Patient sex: F
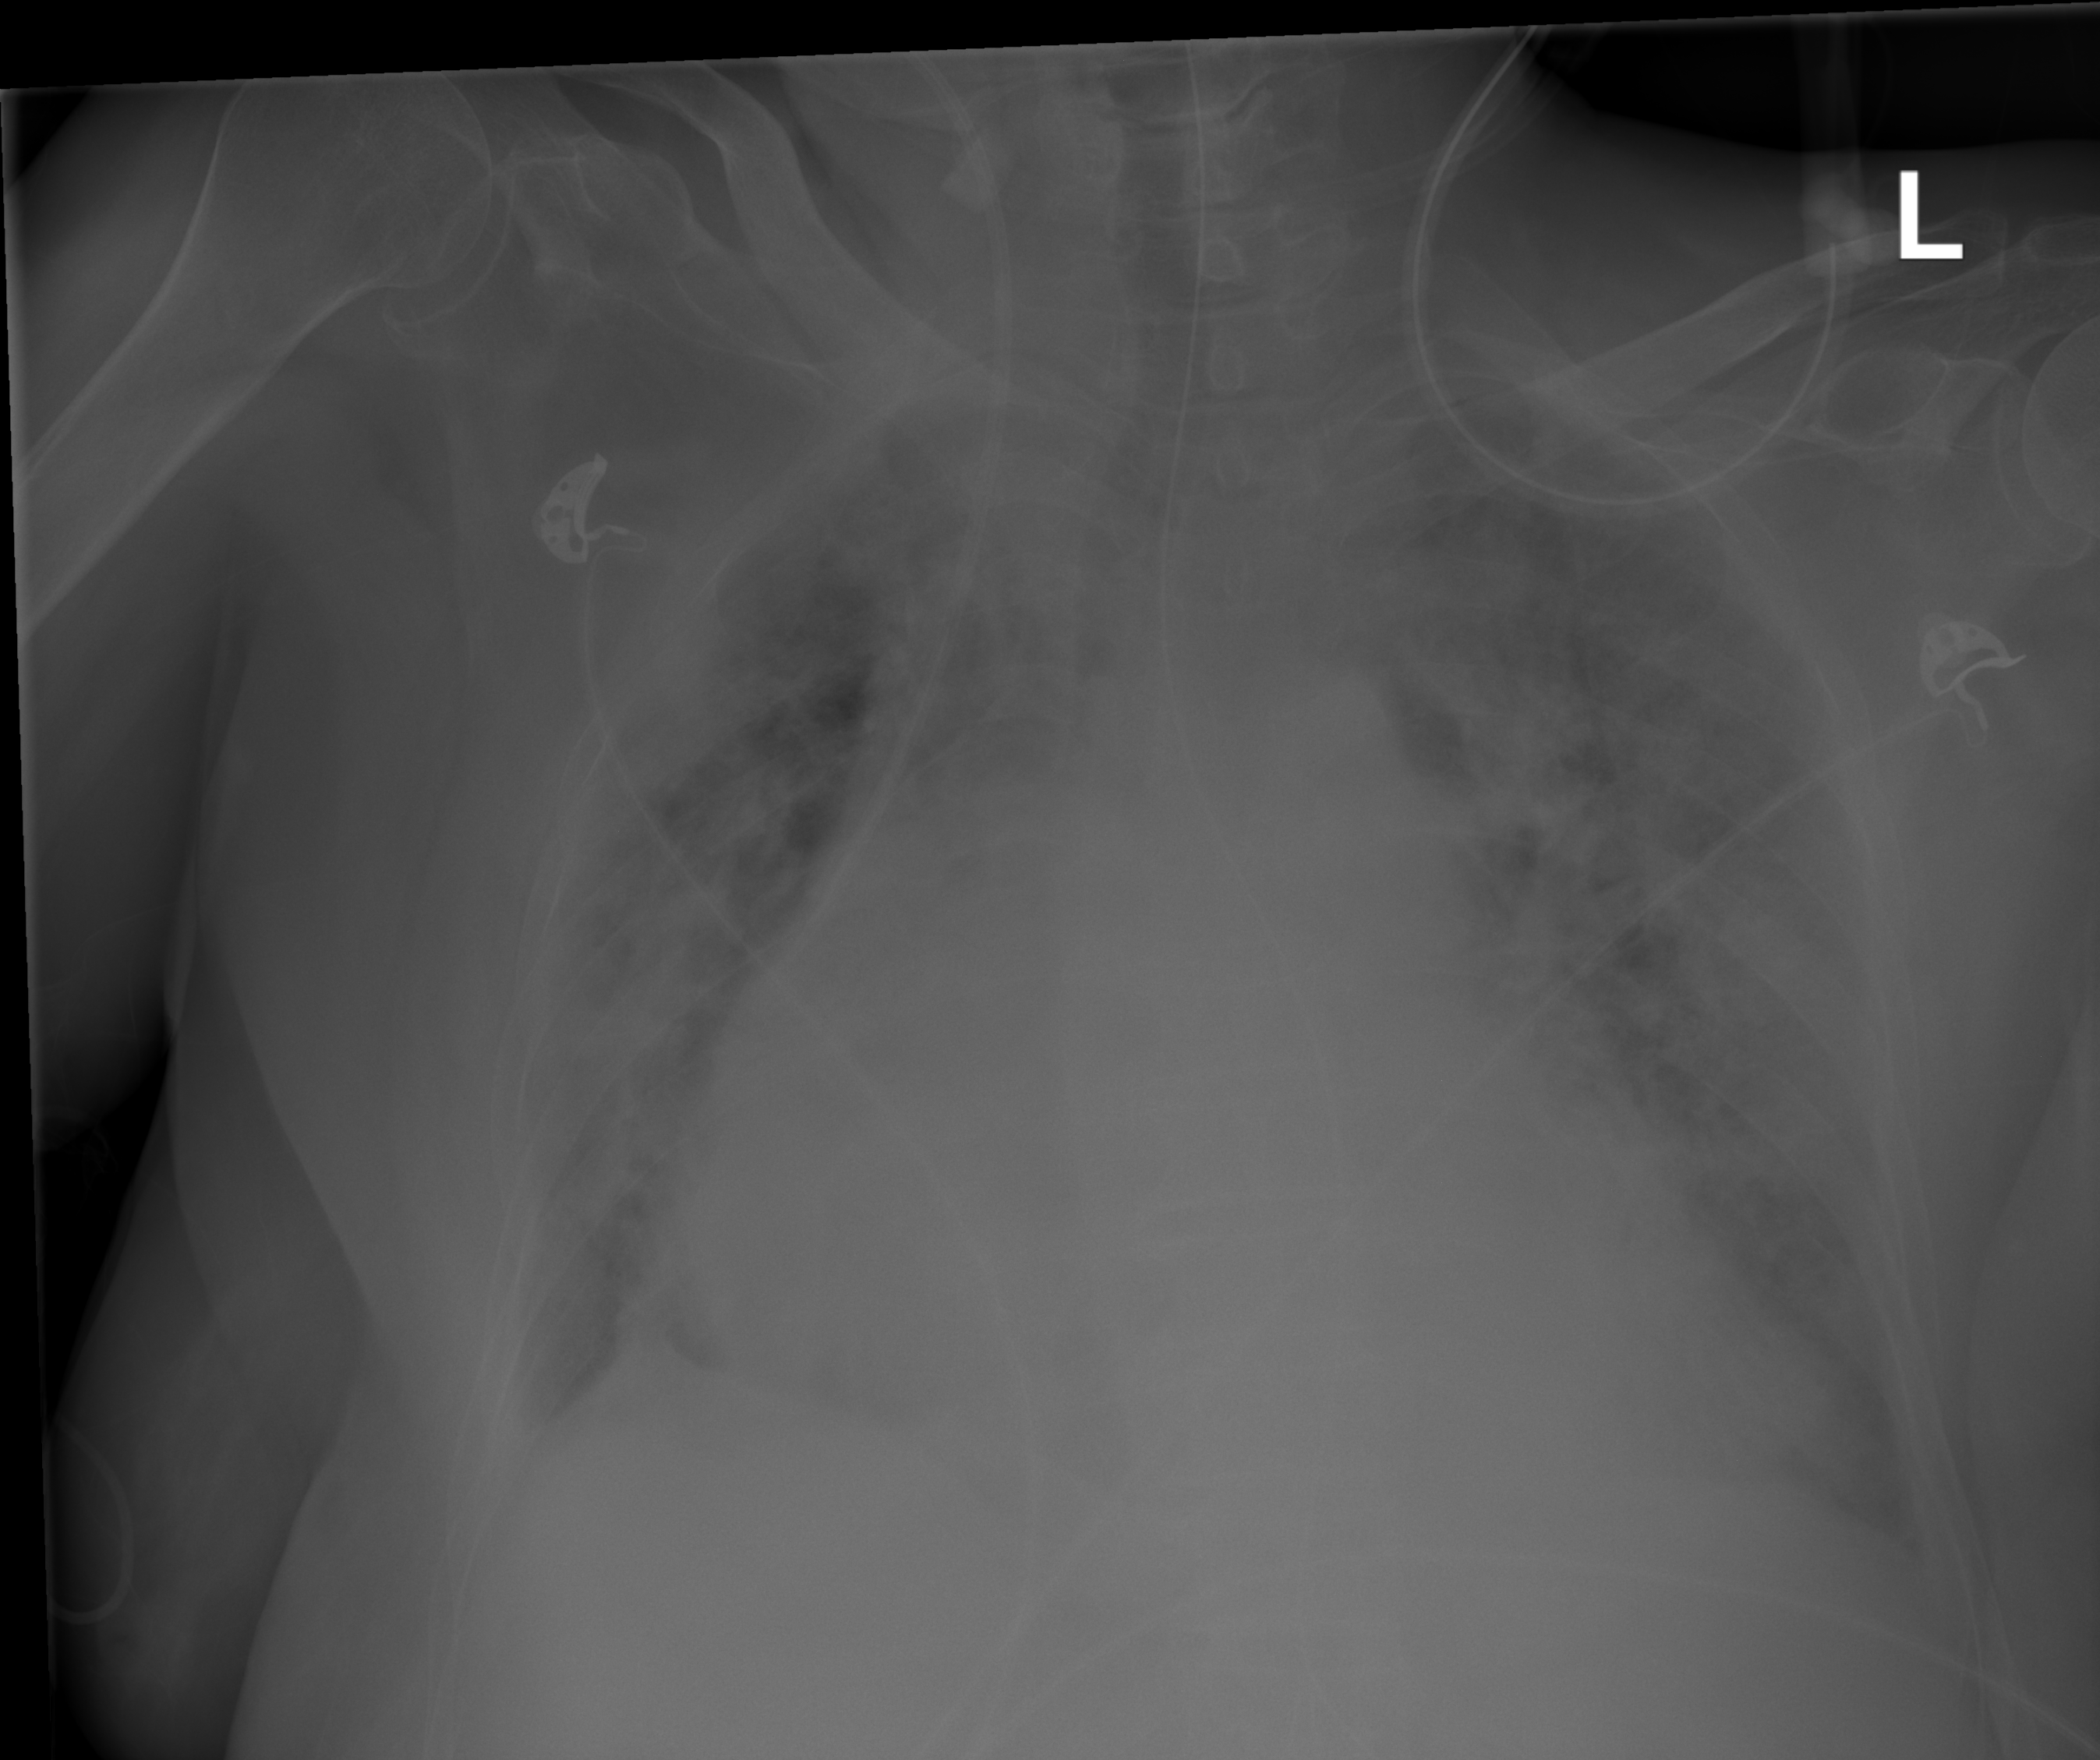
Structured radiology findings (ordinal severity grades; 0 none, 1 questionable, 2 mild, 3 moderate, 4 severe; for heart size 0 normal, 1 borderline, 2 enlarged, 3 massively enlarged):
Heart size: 2
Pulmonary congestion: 3
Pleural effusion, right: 2
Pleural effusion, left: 2
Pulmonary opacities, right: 3
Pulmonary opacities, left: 3
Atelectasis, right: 0
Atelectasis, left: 2